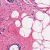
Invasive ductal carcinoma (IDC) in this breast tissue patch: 0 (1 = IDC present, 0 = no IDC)